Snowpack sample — Rabbit Ears Pass, Jackson County, Colorado, USA (12/17/25, 1:08 PM MST)
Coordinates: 40.387, -106.625
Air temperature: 34 °F
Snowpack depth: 46 cm
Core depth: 30 cm
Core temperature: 24.8 °F
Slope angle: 6°, slope face: 165°
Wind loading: medium
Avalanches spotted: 0
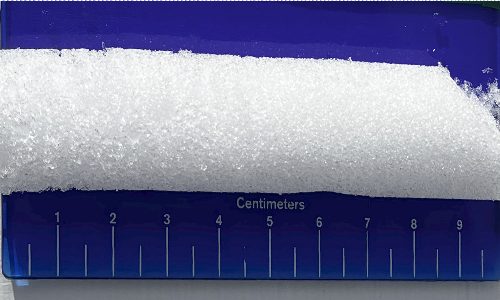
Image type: core
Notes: No avalanches spotted nearby, although collected in a meadowy area with minimal risk on this face of the pass.